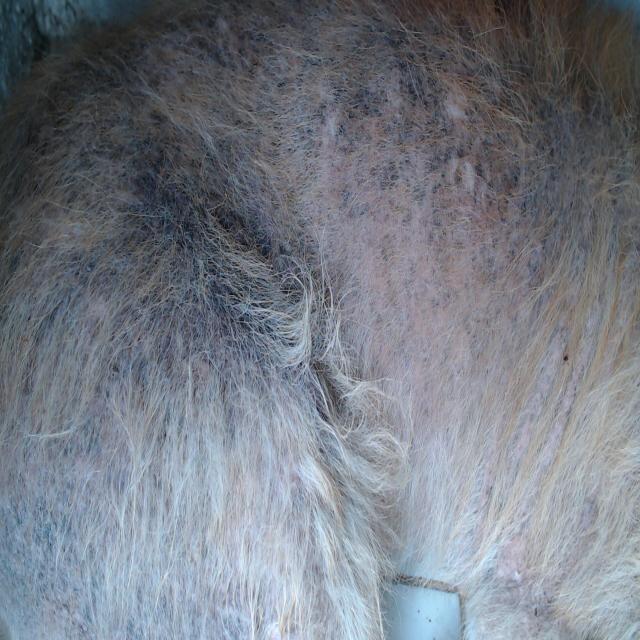
Canine demodicosis (Demodex mange) — caused by Demodex canis mites. Presents with alopecia, follicular papules, pustules, and comedones. Often localized on face and forelimbs.